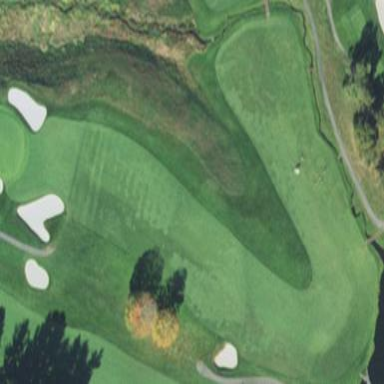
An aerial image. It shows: Golf fairway in the image.